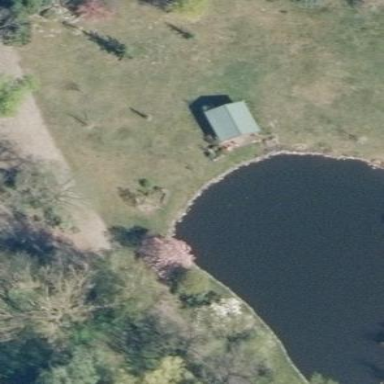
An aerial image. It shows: Pond with natural water.